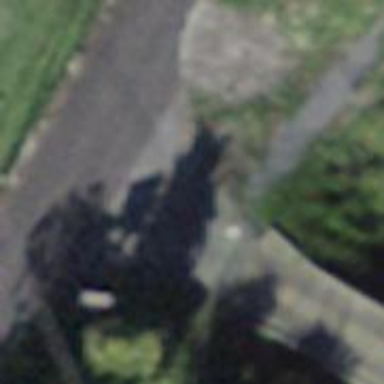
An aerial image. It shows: Unclassified road on bridge.